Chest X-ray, AP view. Patient: 33 years old, sex M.
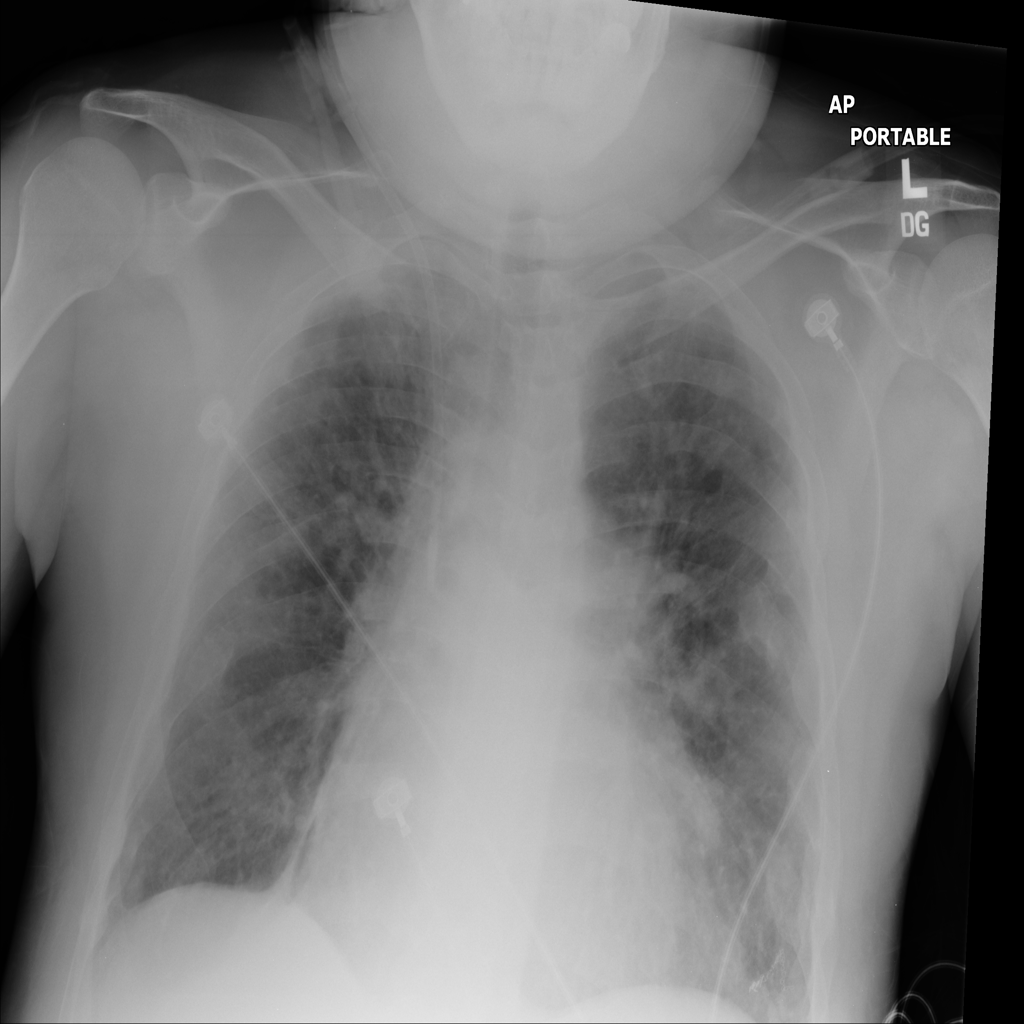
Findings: Infiltration